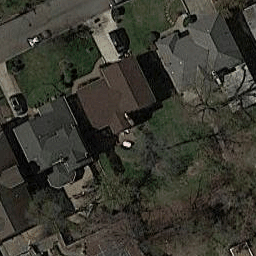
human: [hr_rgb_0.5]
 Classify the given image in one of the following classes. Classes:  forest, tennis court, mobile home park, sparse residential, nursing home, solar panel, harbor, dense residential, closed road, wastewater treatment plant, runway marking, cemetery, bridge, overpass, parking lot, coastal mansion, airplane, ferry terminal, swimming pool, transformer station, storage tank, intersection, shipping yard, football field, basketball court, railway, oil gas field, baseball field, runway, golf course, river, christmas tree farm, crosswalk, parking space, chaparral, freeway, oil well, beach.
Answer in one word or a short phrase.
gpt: sparse residential